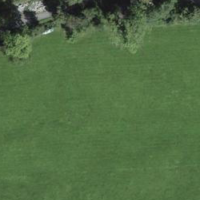
EUNIS habitat code: 24
Species observed at this site:
Allium victorialis